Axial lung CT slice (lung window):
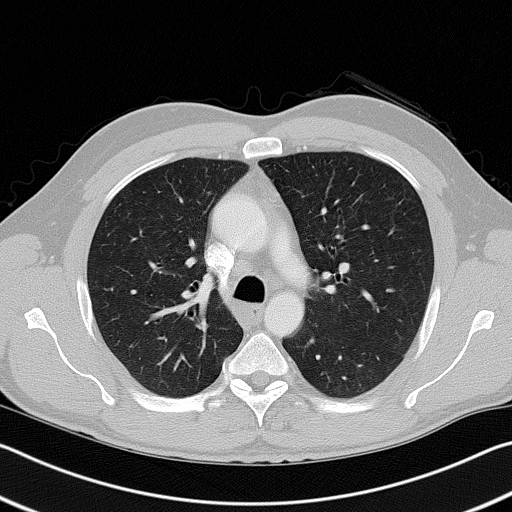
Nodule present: no